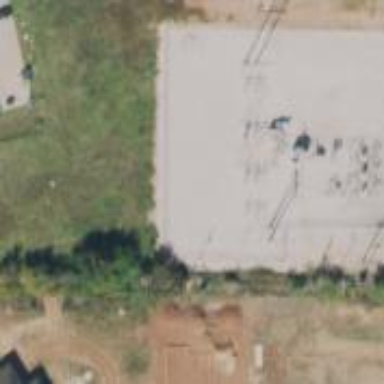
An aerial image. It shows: Distribution level power substation enclosed by fence.